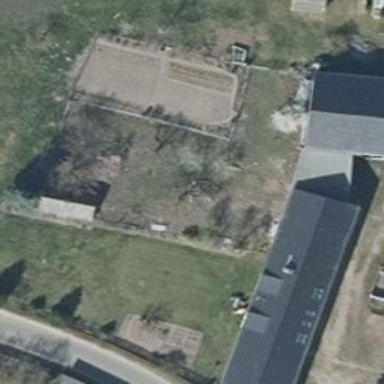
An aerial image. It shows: Black gabled roof on farm auxiliary building. The roof is oriented along the structure.